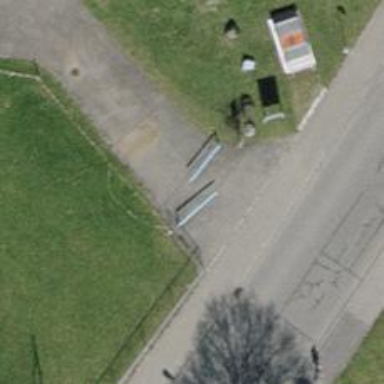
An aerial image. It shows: Cycle barrier.